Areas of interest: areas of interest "Logistics and Express Delivery"
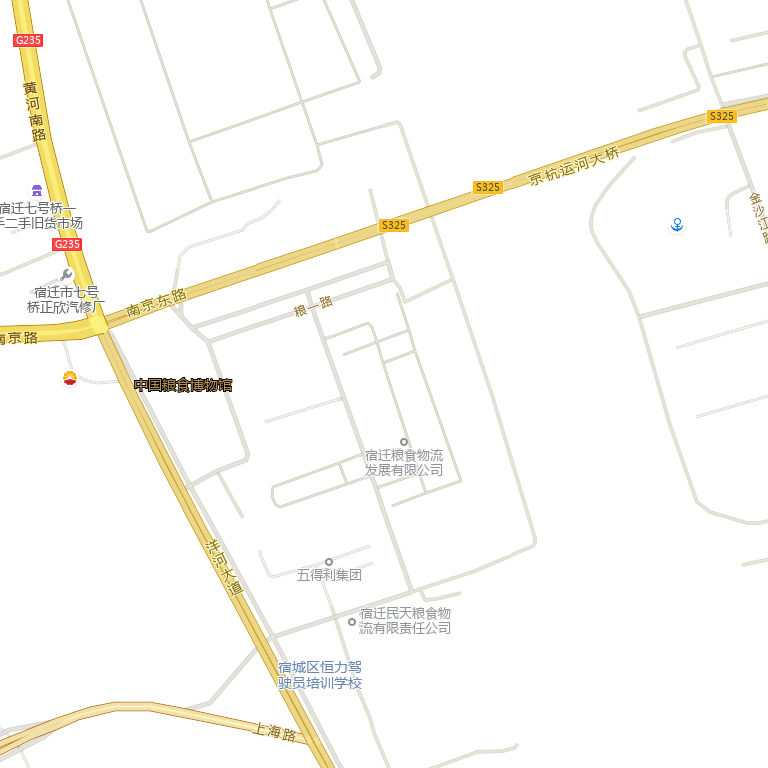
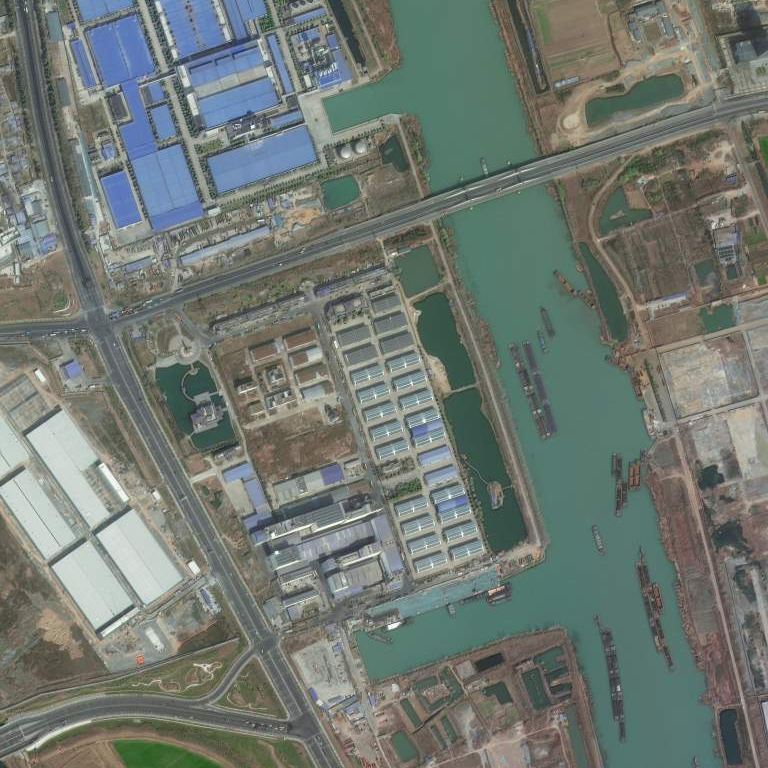